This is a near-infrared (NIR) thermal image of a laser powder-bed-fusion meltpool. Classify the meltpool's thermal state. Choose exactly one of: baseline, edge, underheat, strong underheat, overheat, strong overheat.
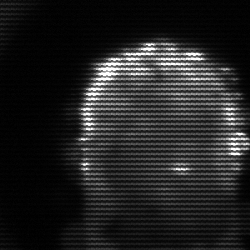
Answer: baseline